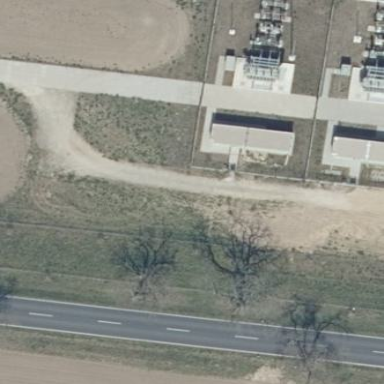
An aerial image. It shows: Substation surrounded by fence.